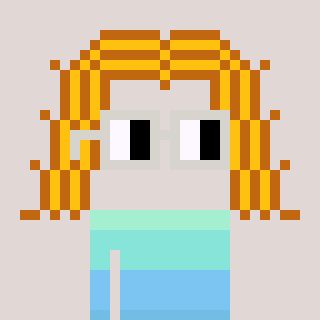
a pixel art character with square light gray glasses, a hair-shaped head and a slimegreen-colored body on a warm background